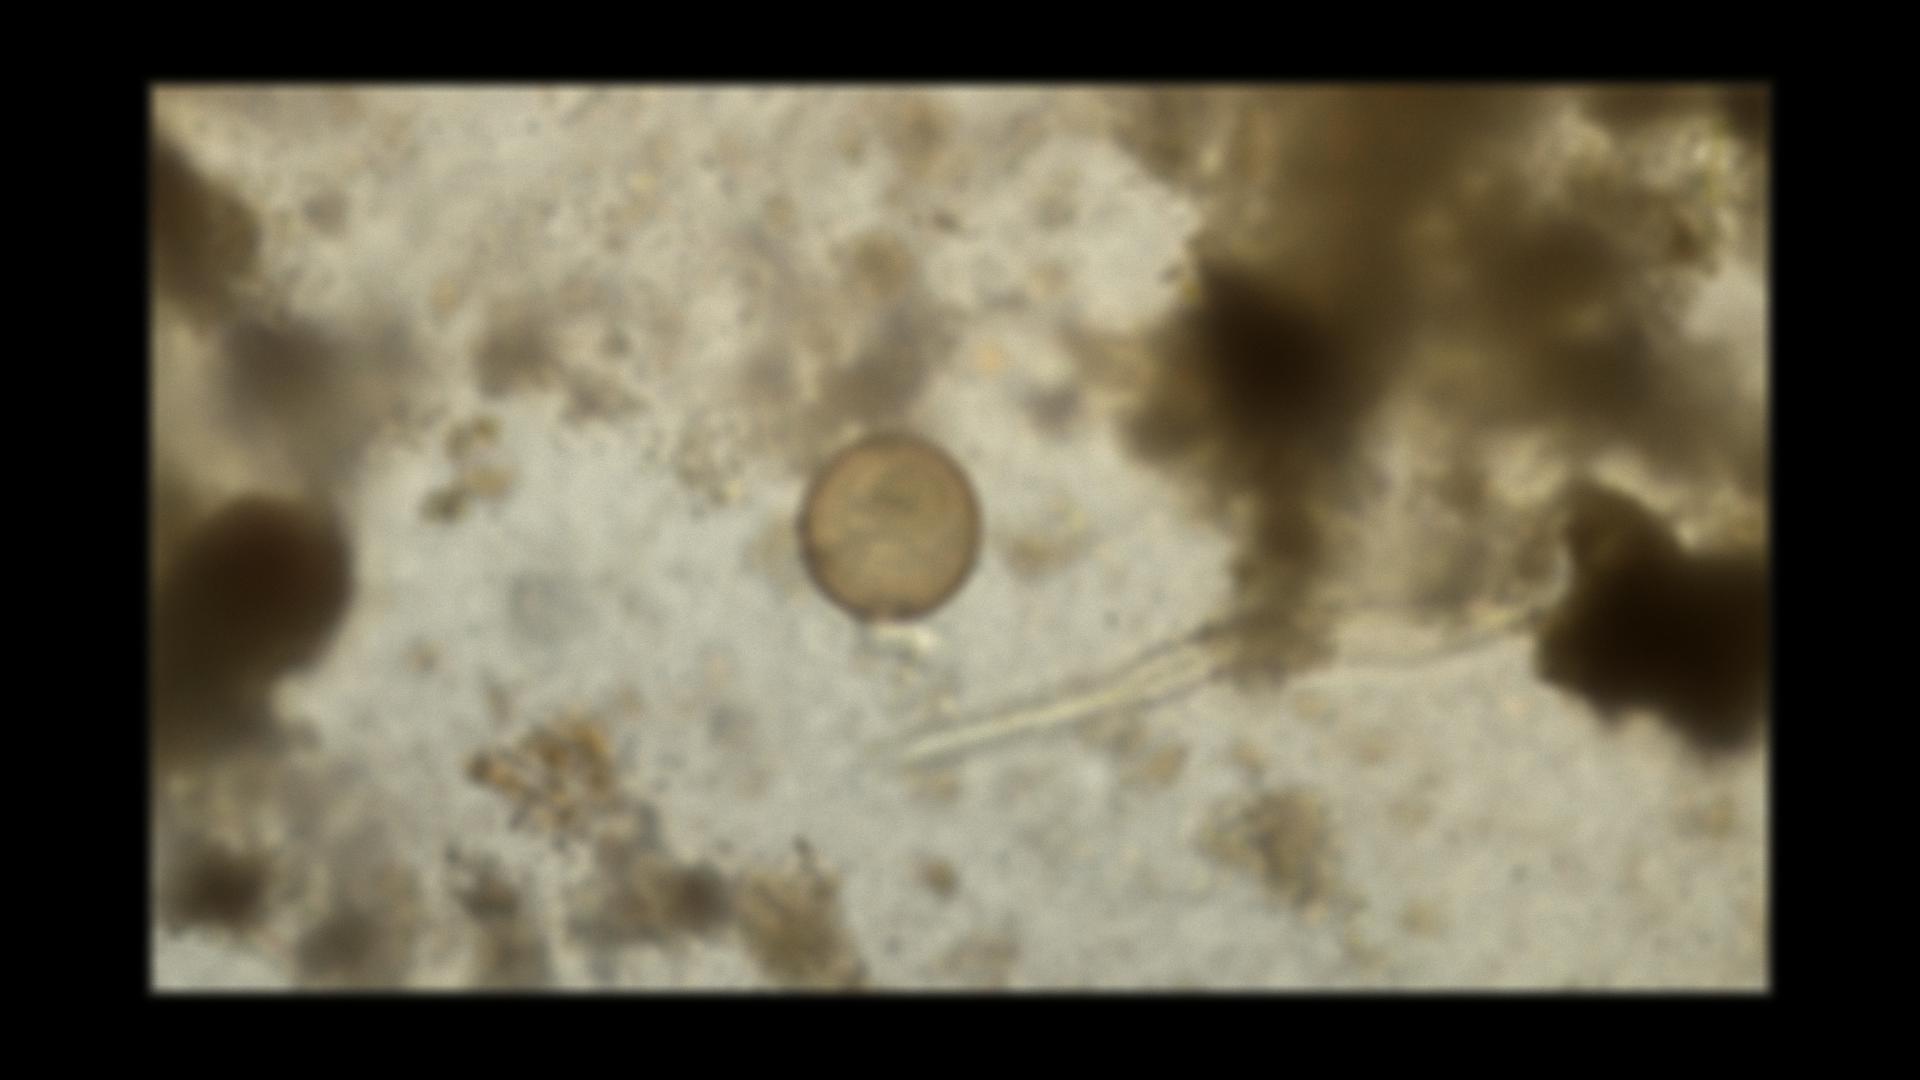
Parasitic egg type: Hymenolepis diminuta